Question: Usually an accordion panel will expand the first child panel and the rest panels' title will be stacked at the bottom. But for me . its just empty. See the screen shot.

But I am actually have 3 form panels there.
'''
Ext.create('Ext.container.Viewport', {
layout: 'border',
items: [{
region: 'center',
html: '<h3>Some text. Lorem ipsom?</h3>'
},{
region: 'east',
layout: 'accordion',
width: 300,
items: [loginForm, regForm, passForm]
}]
});
'''
Why is this? how do I fix this?
I am using 'Ext 4.0.7'. Full source can be found <URL>.
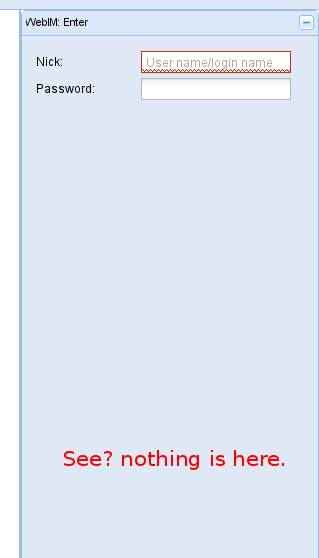
Answer: This is caused by the header div element. Normally viewport is rendered to 'document.body'. If it finds any existing element it can not replace it. Rather it appends the output. So what happened here is 2 components/elements are rendered. First the existing header div and then the viewport. The header div takes some space on top of the viewport. This same space is then get invisible on viewport on the bottom. To solve it, put the existing elements html as a panel in viewport. Keep its region to 'north'.
'''
Ext.create('Ext.container.Viewport', {
layout: 'border',
items: [{
region: 'north',
html: header.html // <------- Add html of 'div#head' here
height: 300 // <------- put a height too.
},{
region: 'center',
html: '<h3>Some text. Lorem ipsom?</h3>'
},{
region: 'east',
layout: 'accordion',
width: 300,
items: [
loginForm, regForm, passForm
]
}]
});
'''